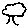
Label: tree